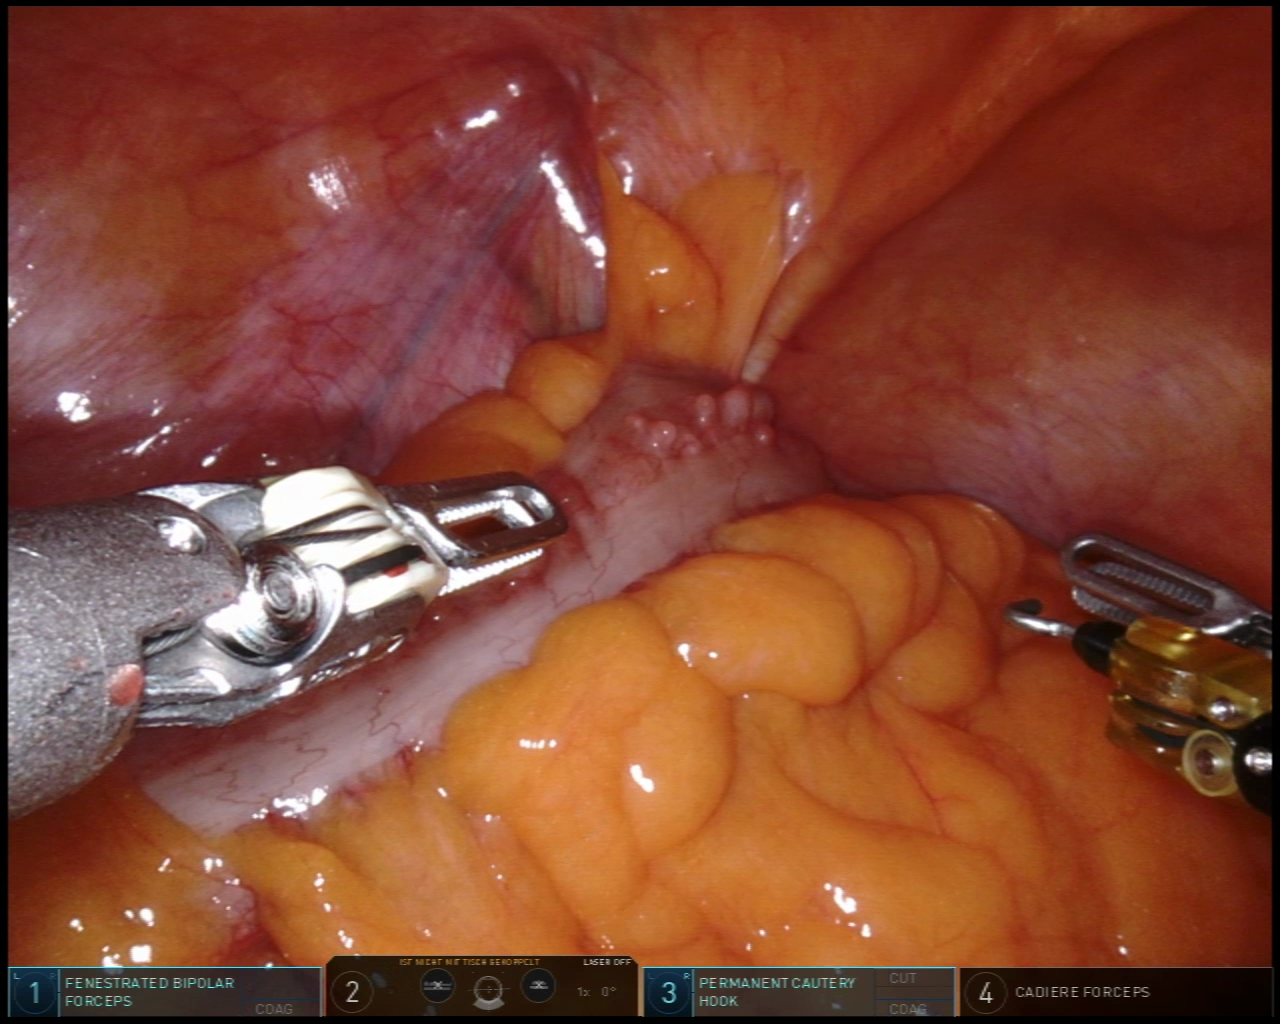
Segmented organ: abdominal_wall
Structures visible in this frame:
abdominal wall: yes
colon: yes
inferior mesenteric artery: no
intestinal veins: no
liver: no
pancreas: no
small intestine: no
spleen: no
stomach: no
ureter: no
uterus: no
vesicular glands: no